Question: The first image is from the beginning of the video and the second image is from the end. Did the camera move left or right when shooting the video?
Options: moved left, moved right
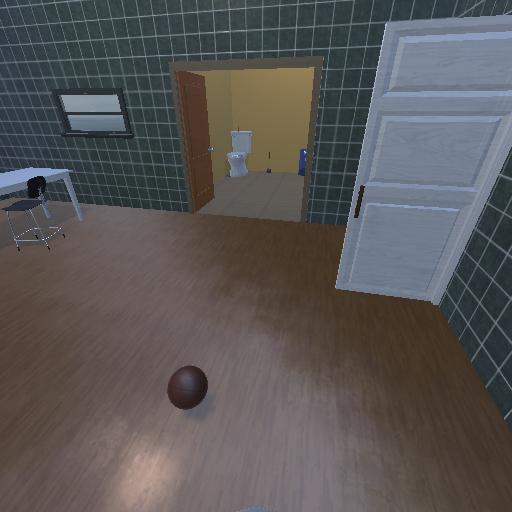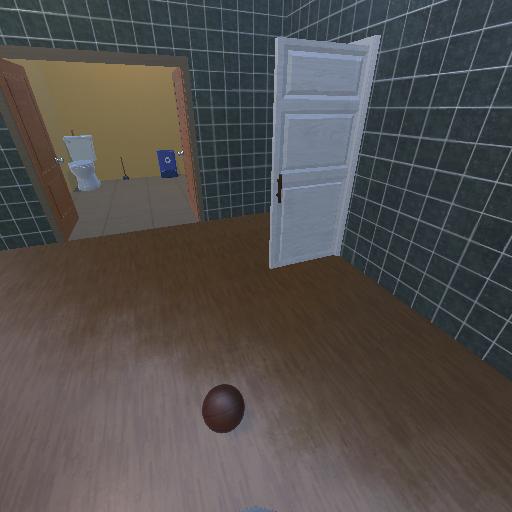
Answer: moved left